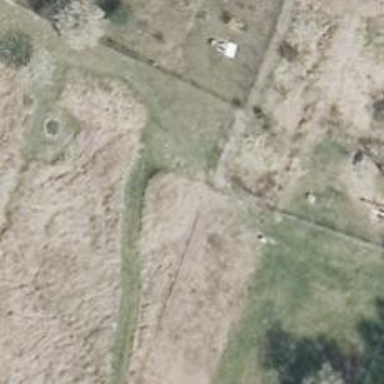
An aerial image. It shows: Grass path.